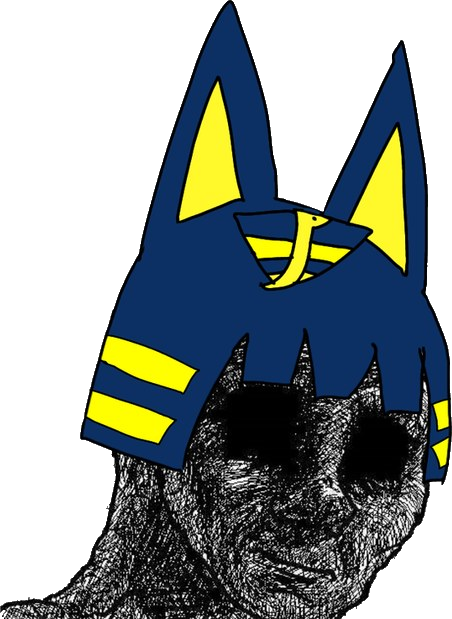
Label: 5_Withered_Wojak